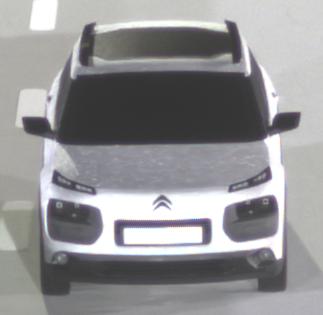
Make: Citroen
Model: C4 Cactus PureTech 75
Detailed model: C4 Cactus
Model produced from: 2014/09
Model produced until: 2015/03
Doors: 5
Color: white
Road condition: dry road
Daytime: night
Contrast: high contrast